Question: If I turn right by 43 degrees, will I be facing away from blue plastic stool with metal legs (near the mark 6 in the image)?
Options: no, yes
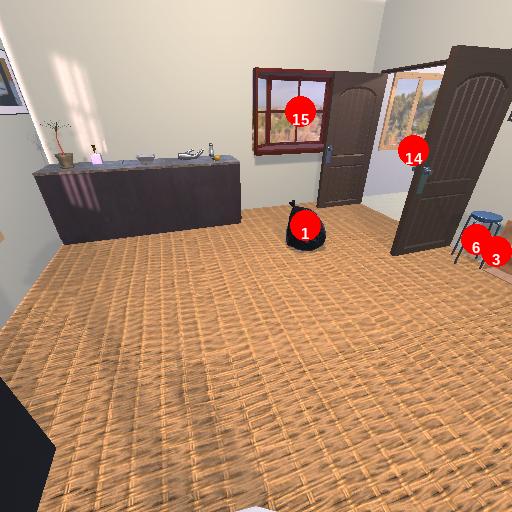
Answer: no